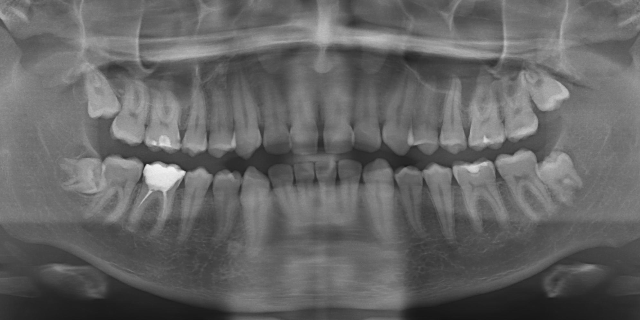
adult